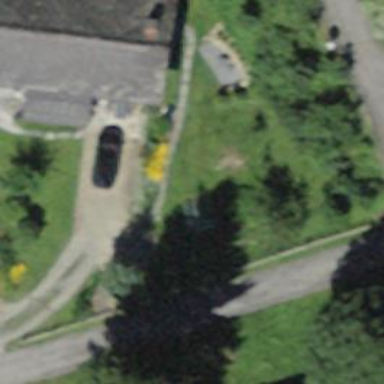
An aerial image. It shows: Simple house.